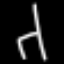
Label: chair